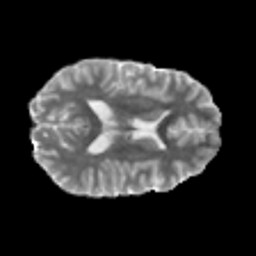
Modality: MD
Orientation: axial
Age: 24
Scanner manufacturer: philips
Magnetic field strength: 3 T
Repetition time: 8.6 s
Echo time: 0.127 s